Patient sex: M
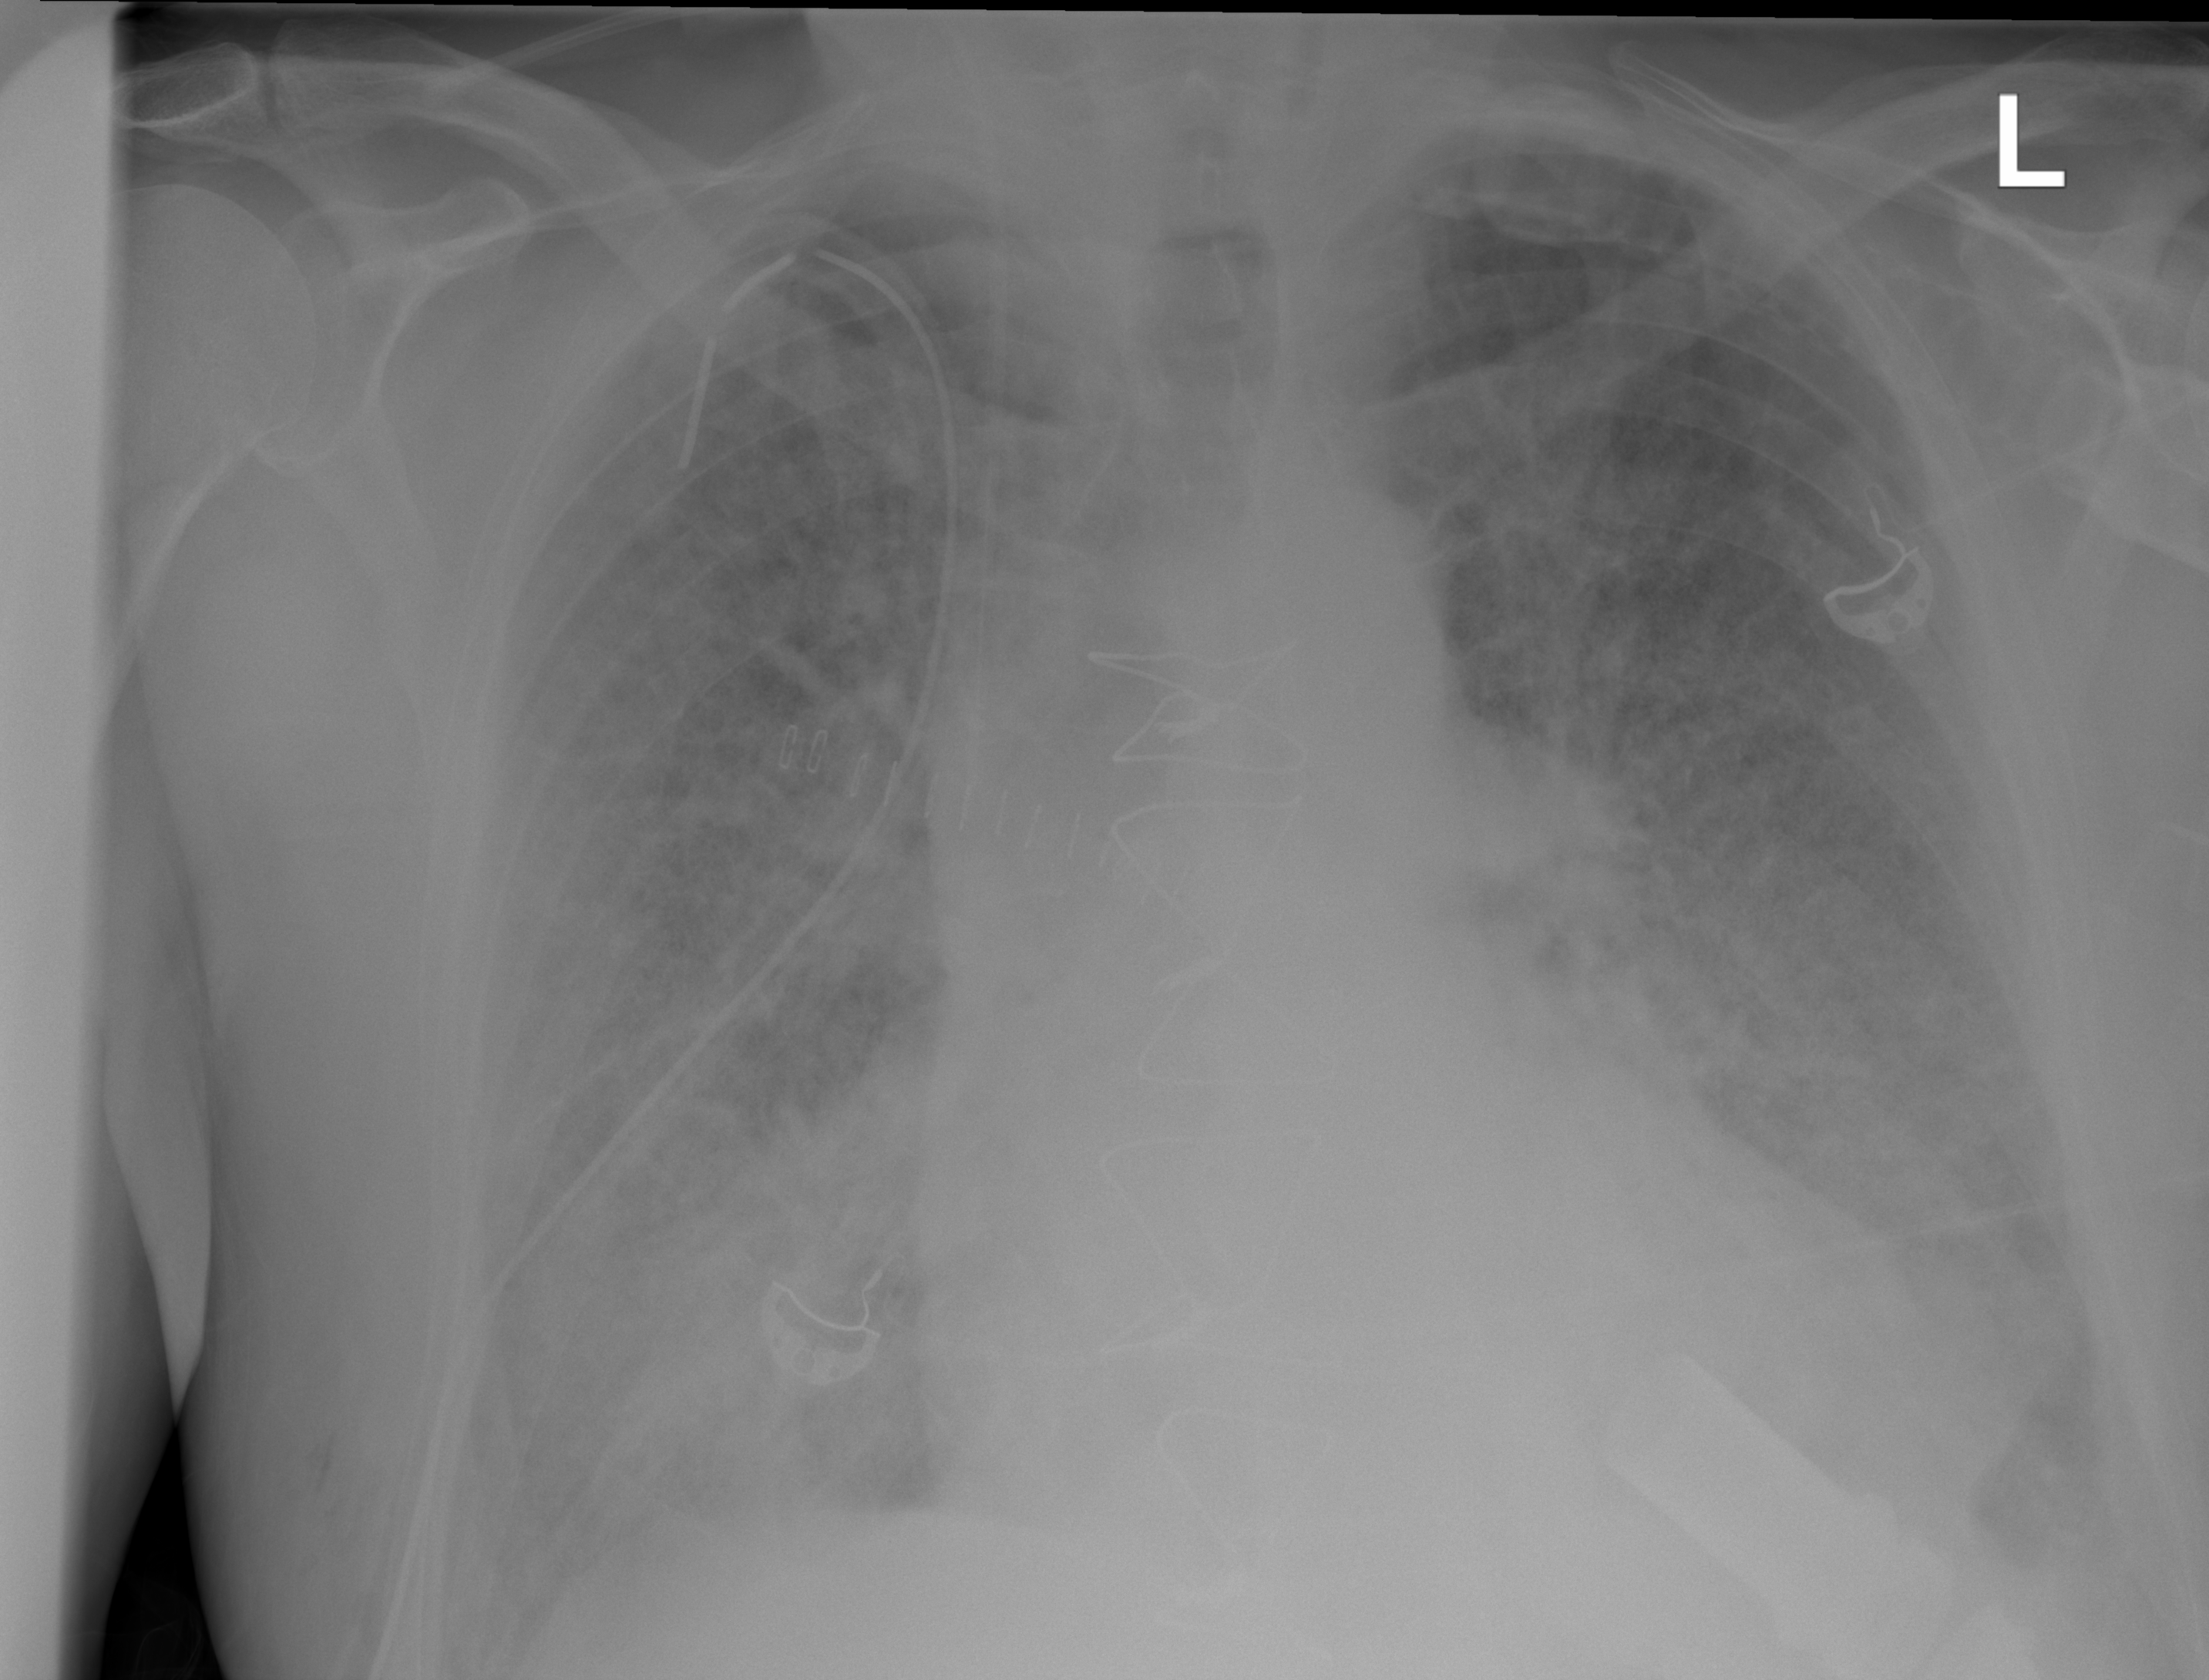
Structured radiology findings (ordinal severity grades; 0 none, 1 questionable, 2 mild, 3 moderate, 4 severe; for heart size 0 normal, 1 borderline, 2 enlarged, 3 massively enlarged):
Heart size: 2
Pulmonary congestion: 3
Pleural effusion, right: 0
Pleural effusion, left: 0
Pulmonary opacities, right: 3
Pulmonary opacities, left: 3
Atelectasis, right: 0
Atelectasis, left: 0